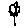
Label: flower